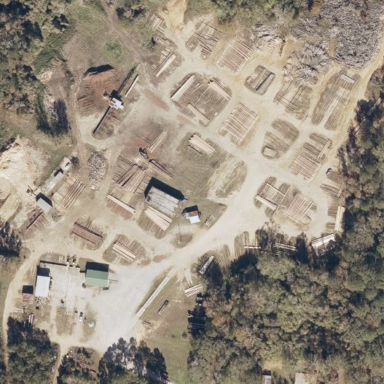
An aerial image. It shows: Industrial area with sawmill. The industrial zone includes works related to the sawmill.